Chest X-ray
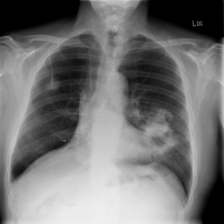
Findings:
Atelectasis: positive
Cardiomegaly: negative
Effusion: negative
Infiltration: negative
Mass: negative
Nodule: negative
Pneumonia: negative
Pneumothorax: negative
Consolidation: negative
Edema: negative
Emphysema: negative
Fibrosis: negative
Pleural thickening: negative
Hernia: negative